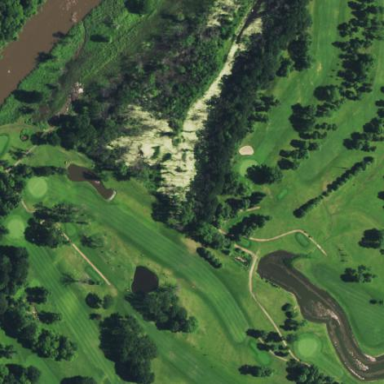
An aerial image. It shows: Golf course surrounded by greenery.